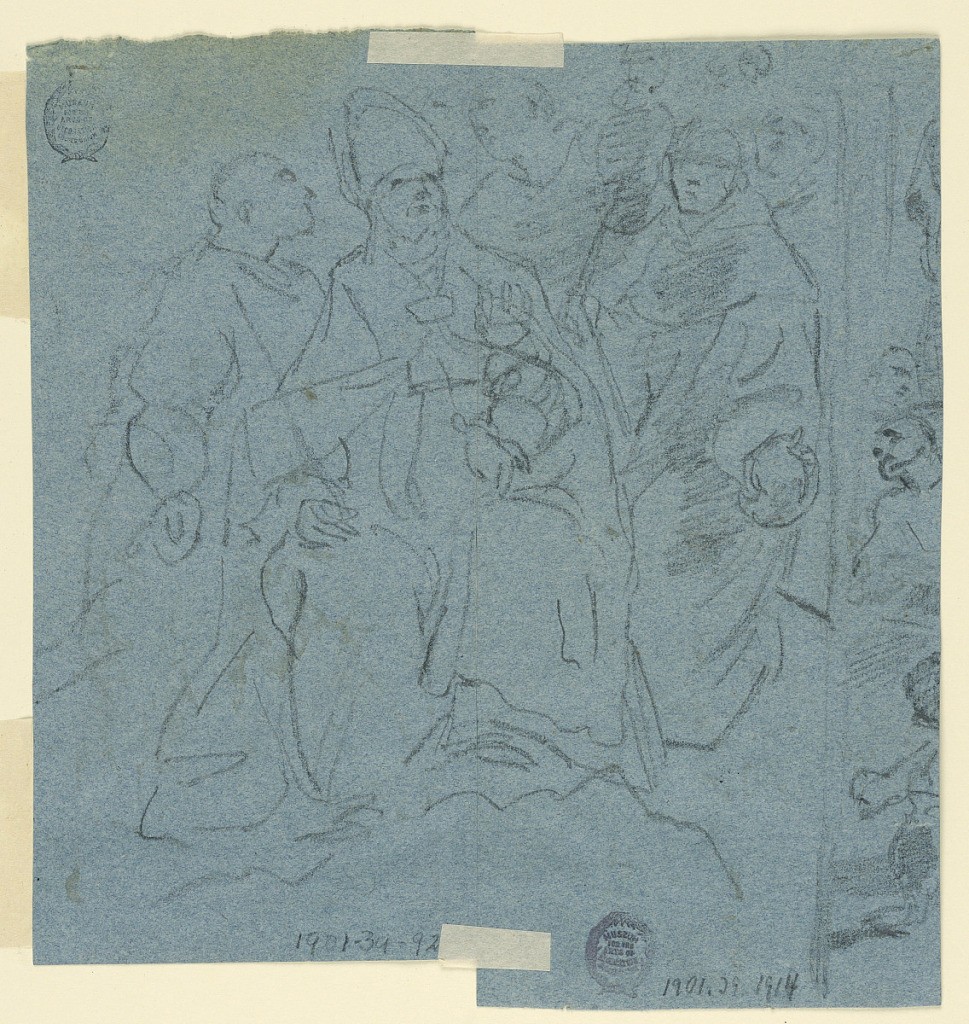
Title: A Martyrdom
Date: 1760–1780
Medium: Pen and ink on blue paper
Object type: Drawing
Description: A man hangs by his hands. Two men in front of him seem to remove his intestines, while two onlookers are in the background. On the back a sketch: its continuation is on the back of -1914. Black crayon: a bishop sits upon clouds, surrounded by monks. At the right part of a structure from which men seem to look on in front of it seemingly a kettle (too much is cut away to be precise).